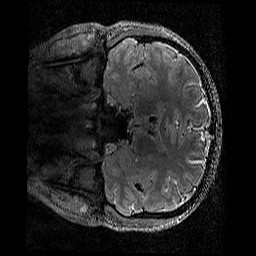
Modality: T2w
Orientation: coronal
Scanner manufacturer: siemens
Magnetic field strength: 3 T
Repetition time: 3.2 s
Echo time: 0.428 s